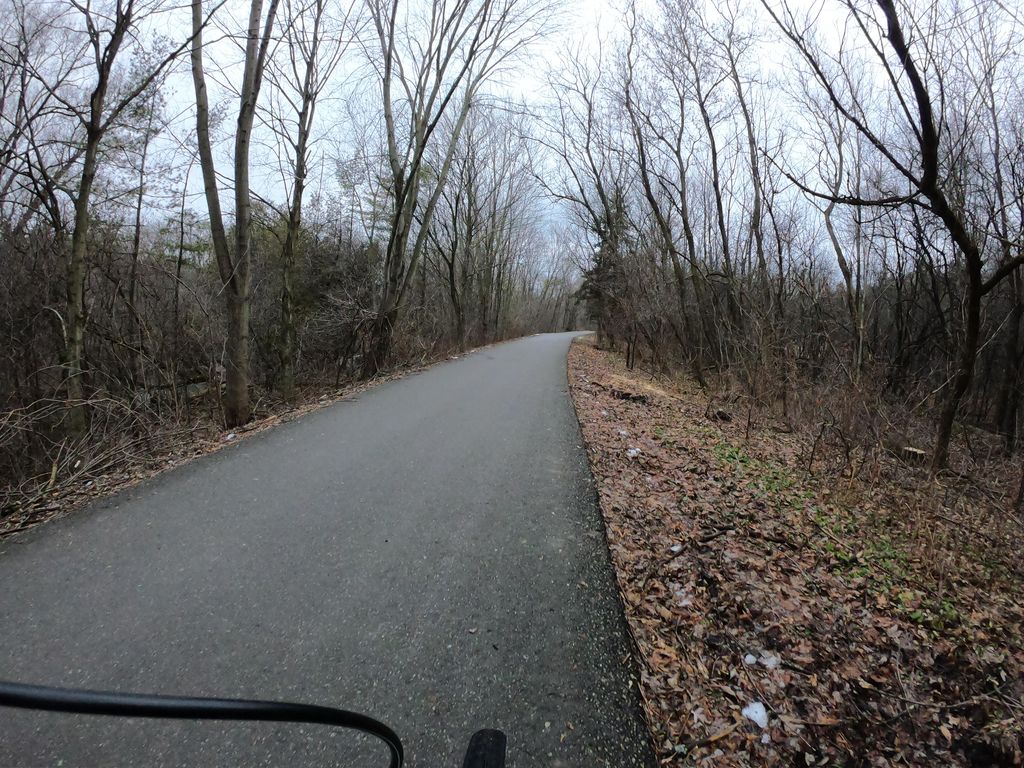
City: kitchener-waterloo